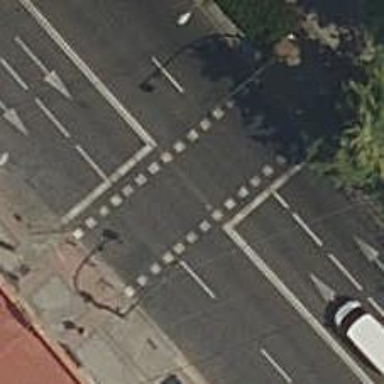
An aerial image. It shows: Road with traffic signals at the crossing.